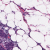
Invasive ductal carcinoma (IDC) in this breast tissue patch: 1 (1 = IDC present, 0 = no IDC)